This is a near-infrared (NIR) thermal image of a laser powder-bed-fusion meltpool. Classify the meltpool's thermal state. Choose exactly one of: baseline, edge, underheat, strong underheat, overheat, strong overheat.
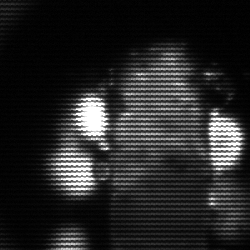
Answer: strong underheat